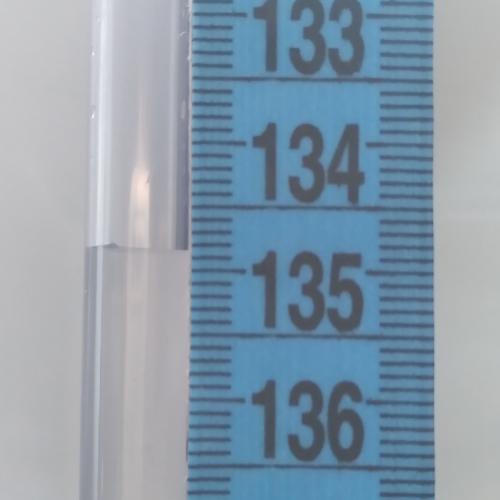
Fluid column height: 134.8 cm